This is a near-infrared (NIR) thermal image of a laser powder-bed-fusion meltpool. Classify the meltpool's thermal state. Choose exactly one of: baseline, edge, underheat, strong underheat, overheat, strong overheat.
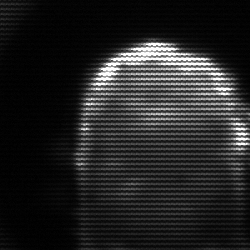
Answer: baseline